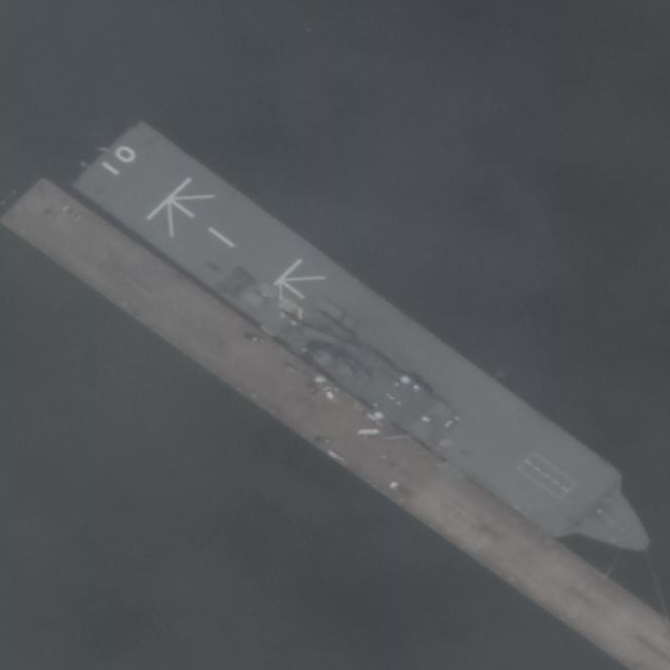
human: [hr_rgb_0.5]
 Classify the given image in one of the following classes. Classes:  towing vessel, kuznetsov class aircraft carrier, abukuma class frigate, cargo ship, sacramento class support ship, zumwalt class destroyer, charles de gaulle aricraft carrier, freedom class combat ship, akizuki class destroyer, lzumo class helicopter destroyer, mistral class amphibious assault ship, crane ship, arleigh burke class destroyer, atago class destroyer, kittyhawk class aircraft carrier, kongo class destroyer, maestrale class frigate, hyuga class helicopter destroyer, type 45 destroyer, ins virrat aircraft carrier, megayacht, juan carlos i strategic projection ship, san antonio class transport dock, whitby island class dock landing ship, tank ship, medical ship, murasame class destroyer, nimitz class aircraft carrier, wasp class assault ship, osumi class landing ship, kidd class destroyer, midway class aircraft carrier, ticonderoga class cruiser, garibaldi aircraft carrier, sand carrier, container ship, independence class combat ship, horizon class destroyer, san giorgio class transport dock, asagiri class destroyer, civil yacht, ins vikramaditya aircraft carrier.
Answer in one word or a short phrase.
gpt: Osumi class landing ship